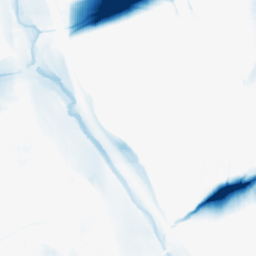
Category: morphological
Decomposition family: morphological_square
Decomposition parameters: operation: closing
size: 50
Upsampling method: sinc_hamming
Upsampling parameters: scale: 2
kernel_size: 8
Upsampling scale: 2